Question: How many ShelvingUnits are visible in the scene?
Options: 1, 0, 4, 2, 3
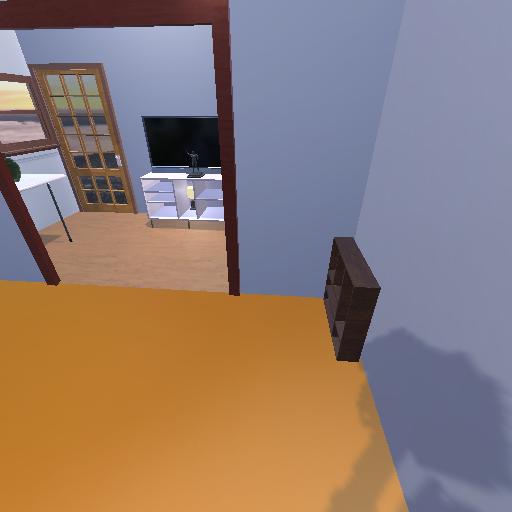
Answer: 1